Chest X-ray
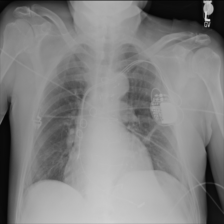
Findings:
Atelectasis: negative
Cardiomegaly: negative
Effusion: negative
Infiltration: negative
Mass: negative
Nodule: negative
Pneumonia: negative
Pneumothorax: negative
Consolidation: negative
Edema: negative
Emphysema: negative
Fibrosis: negative
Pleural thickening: negative
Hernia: negative